Question: I have specific problem in which I have two datasources. I want to reset the pagination to 1 when I switch drop-downs from to . I think the issue is since these are coming from two different data sources the pagination doesn't refresh instead it will stay on, as an example, page 2 even after I click on a different select drop down list.
the pagination happens here but I'm not sure how to "reset" it.
'''
if (this.dataSource.totalPages() <= 1) {
this.pager.element.hide();
}
else {
this.pager.element.show();
}
'''
---
'''
jQuery(document).ready(function() {
(function ($) {
var kendo = window.kendo;
var ui = kendo.ui,
Grid = ui.Grid,
DATABOUND = "dataBound";
var
_init = kendo.ui.Grid.fn.init;
var CompanyGrid = Grid.extend({
init: function (element, options) {
var that = this;
Grid.fn.init.call(that, element, options);
// register custom dataBound
that._registerDataBound();
},
_registerDataBound: function () {
var that = this;
that.bind(DATABOUND, function(e) {
if (!this.pager) {
return;
}
// Hides page arrows if <= 1 page
if (this.dataSource.totalPages() <= 1) {
this.pager.element.hide();
}
else {
this.pager.element.show();
}
});
}
});
ui.plugin(VengaGrid);
}(jQuery));
'''
});
Here's the documentation: <URL>
I tried
'''
if (this.dataSource.totalPages() <= 1) {
this.pager.element.hide();
} else {
this.pager.page(1);
}
and got this
<error>jquery.min.js:1 p.Eventjquery.min.js:14 p.Eventjquery.min.js:14 p.event.fixjquery.min.js:14 p.event.dispatchjquery.min.js:14 p.event.add.g.handle.h
jquery.min.js:14 <error>
3jquery.min.js:1 <error>
2jquery.min.js:1 <error>
86jquery.min.js:14 <error>
jquery.js?body=1:347 Uncaught RangeError: Maximum call stack size exceeded
'''
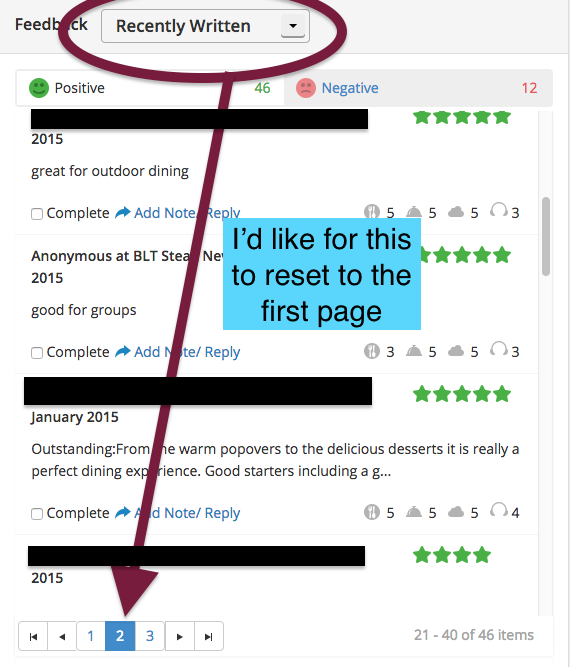
Answer: call dataSource.page(0); after you switch dataSources